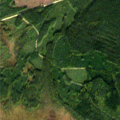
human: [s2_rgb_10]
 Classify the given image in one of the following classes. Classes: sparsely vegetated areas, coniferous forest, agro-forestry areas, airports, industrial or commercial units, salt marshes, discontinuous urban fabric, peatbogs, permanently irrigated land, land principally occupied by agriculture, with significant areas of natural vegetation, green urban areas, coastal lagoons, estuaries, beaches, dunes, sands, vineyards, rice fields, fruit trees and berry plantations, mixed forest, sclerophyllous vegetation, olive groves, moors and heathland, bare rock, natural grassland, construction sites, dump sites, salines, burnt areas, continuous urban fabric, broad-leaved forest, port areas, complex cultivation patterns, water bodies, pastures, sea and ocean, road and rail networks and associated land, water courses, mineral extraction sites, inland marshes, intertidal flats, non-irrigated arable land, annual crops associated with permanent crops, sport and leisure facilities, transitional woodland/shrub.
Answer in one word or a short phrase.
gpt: coniferous forest, mixed forest, transitional woodland/shrub, peatbogs